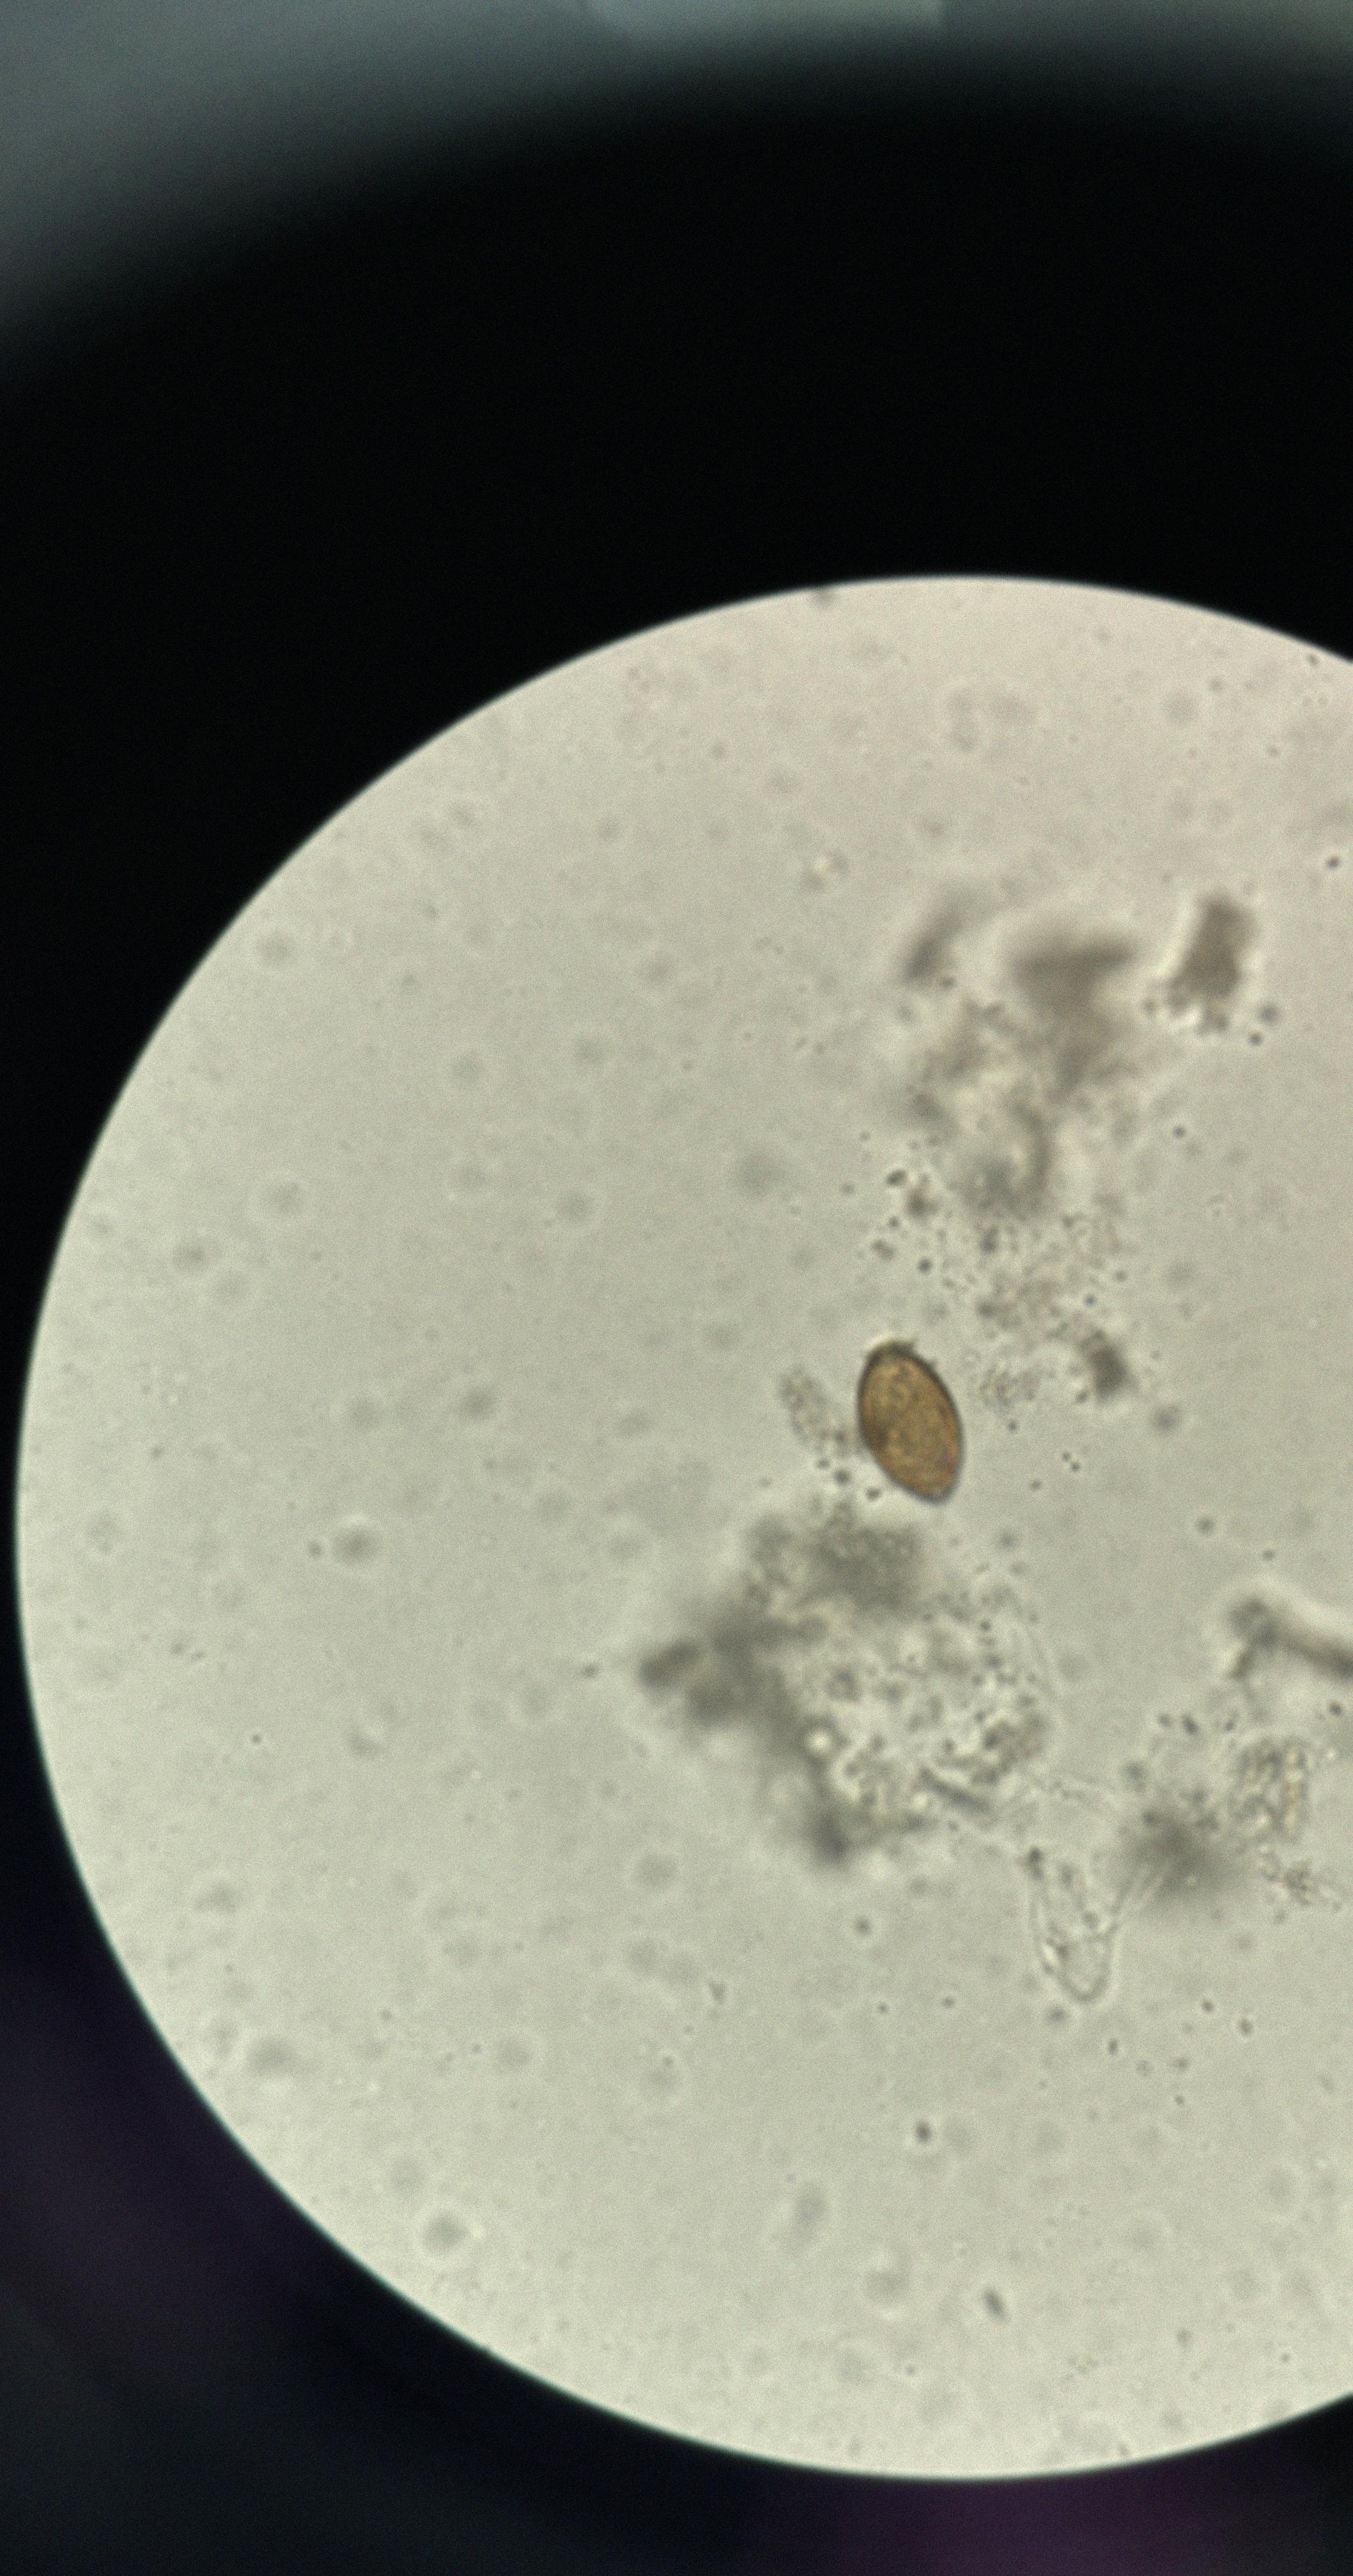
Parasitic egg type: Trichuris trichiura